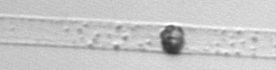
Label: Dactyliosolen_blavyanus